Field crop: maize
Growth stage: 2
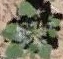
Species: chenopodium